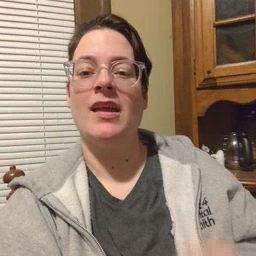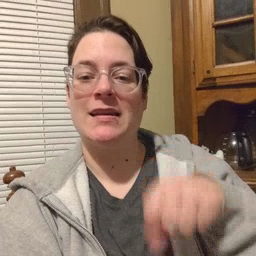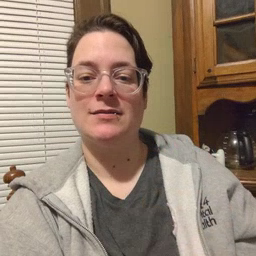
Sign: can